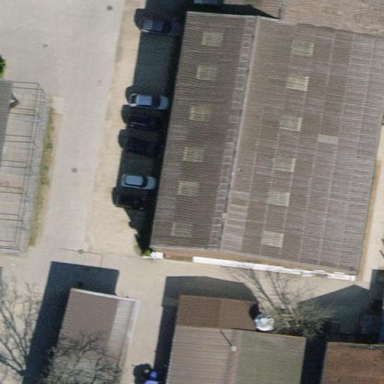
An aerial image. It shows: Barn.